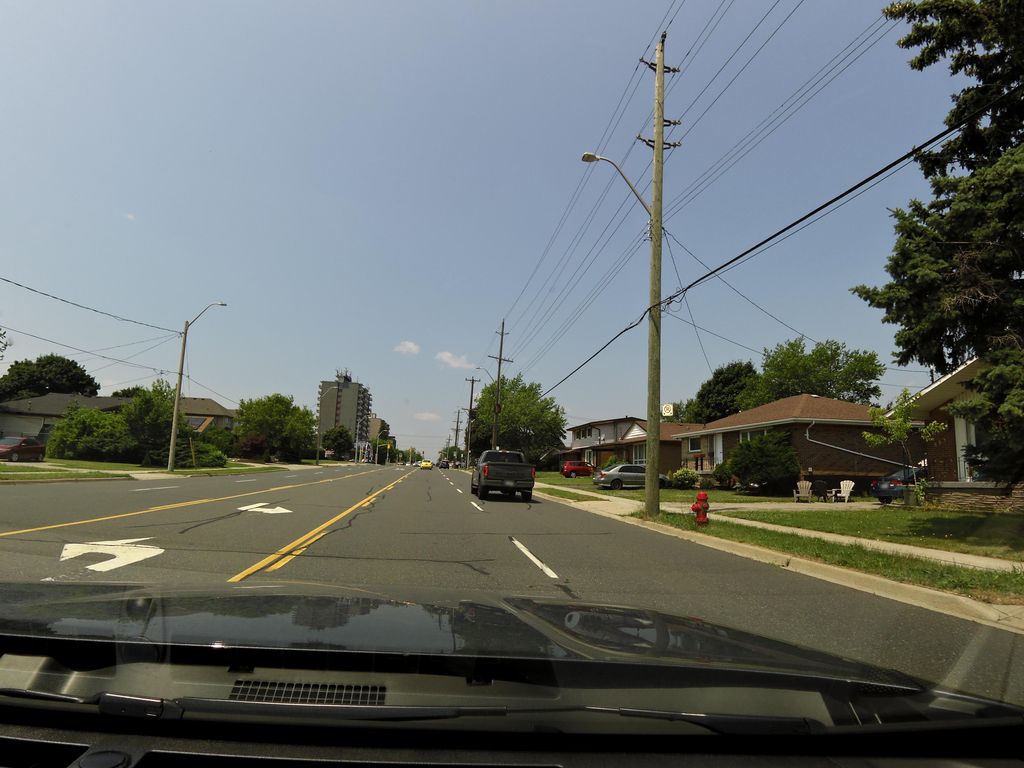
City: hamilton